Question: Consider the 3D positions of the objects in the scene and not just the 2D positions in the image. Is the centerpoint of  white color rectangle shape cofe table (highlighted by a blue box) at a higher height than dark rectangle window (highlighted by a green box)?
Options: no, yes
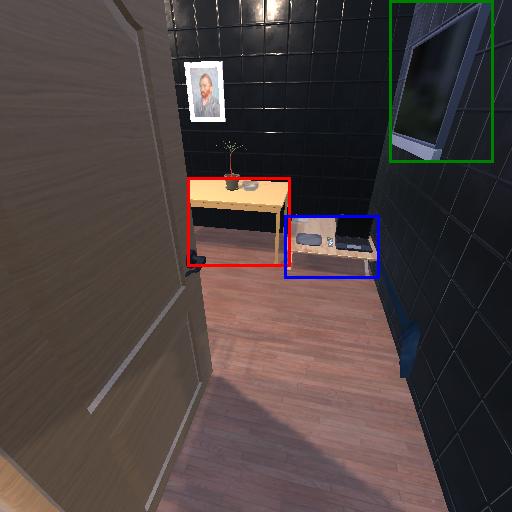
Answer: no